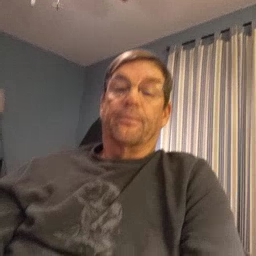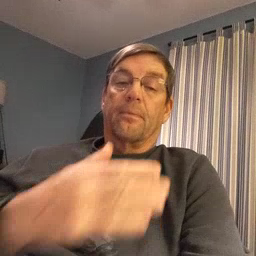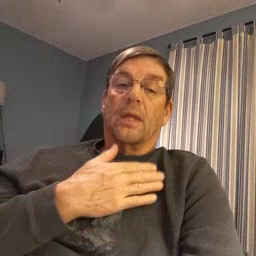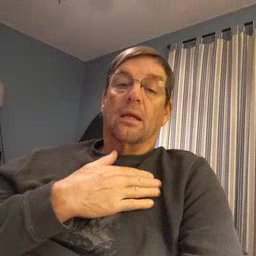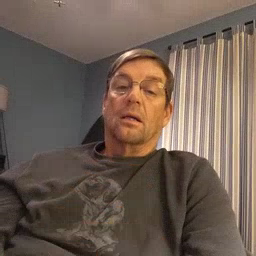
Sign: minemy